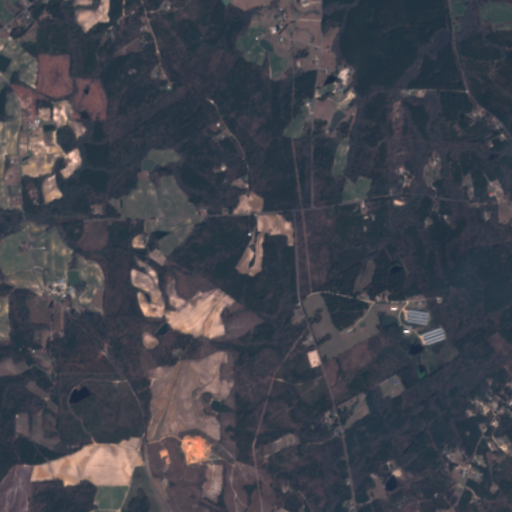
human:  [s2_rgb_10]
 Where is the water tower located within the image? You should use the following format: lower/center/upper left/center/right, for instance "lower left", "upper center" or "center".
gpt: The water tower is located in the center of the image.
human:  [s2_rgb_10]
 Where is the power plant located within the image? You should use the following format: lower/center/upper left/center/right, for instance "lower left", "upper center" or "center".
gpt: There is no power plant in the image.